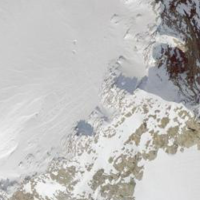
EUNIS habitat code: 49
Species observed at this site:
Pyrrhocorax graculus
Delichon urbicum